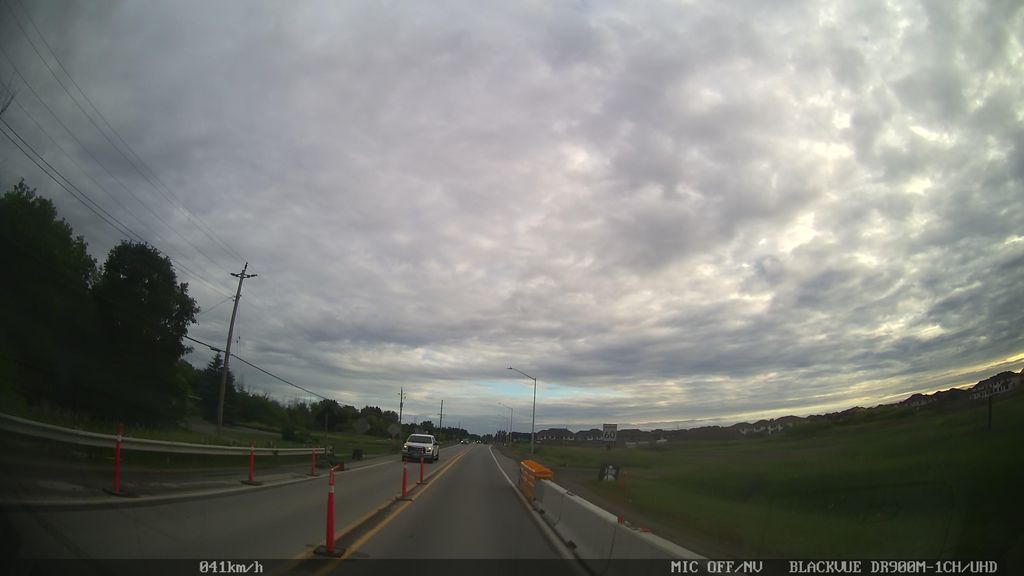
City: ottawa-gatineau